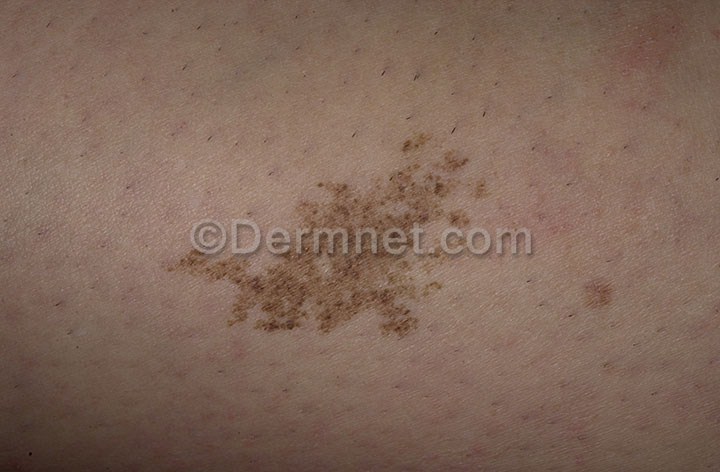
Disease: Melanoma Skin Cancer Nevi and Moles